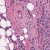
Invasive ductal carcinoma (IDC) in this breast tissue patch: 1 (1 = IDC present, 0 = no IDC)